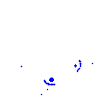
Particle: pion